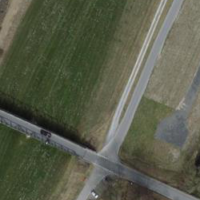
EUNIS habitat code: 25
Species observed at this site:
Melilotus albus